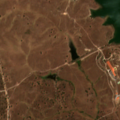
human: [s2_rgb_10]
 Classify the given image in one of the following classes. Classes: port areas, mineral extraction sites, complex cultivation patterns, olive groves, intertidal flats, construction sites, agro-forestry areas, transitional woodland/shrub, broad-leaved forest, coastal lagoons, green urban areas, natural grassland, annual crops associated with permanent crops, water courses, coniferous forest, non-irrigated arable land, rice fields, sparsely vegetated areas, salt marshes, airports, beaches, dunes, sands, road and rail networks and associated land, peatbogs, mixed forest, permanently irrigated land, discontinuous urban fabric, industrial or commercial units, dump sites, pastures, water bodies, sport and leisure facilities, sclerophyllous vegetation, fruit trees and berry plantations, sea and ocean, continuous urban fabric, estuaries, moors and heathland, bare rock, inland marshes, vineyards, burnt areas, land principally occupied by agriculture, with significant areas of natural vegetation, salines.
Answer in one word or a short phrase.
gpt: pastures, agro-forestry areas, transitional woodland/shrub, water bodies